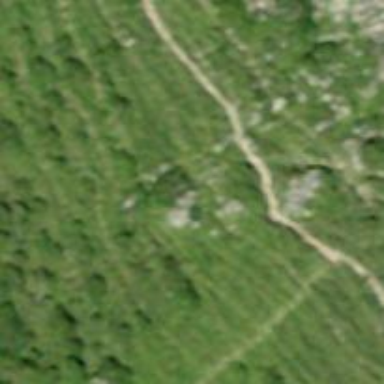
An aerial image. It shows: Path.